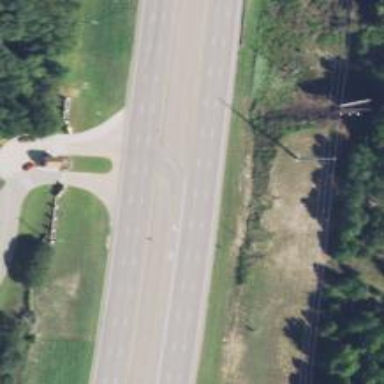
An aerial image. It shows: Asphalt trunk link road.